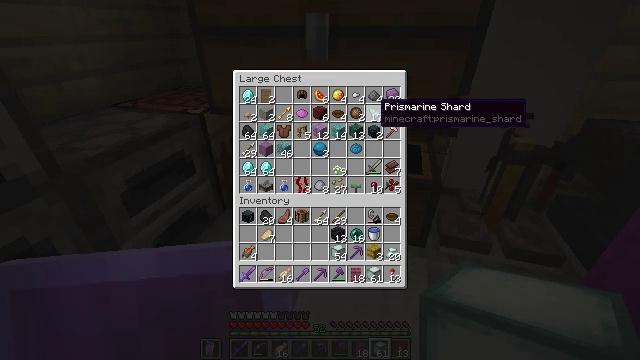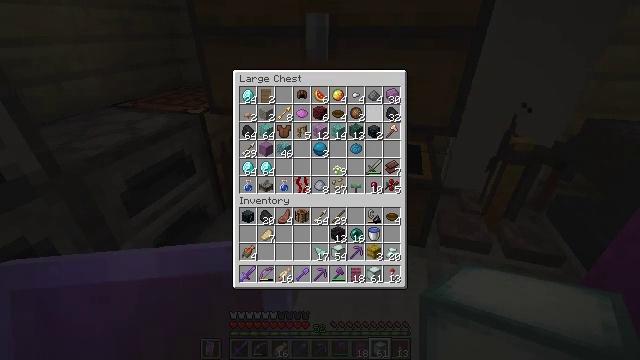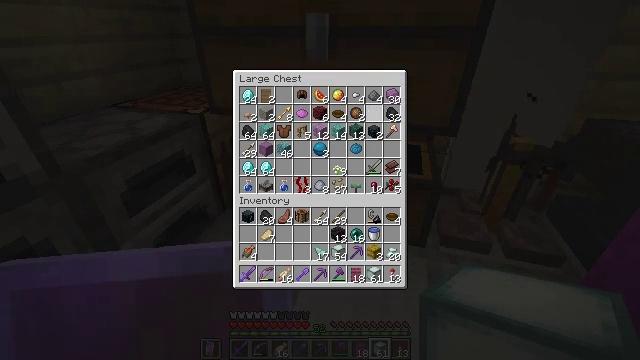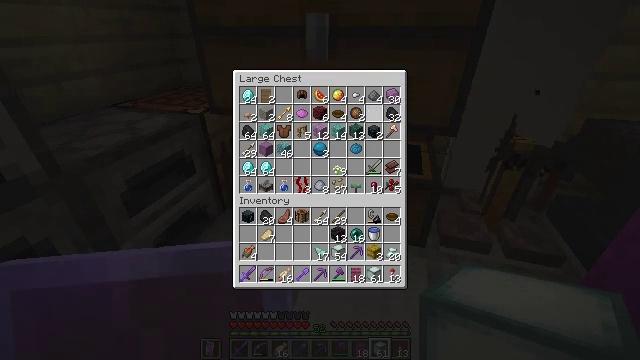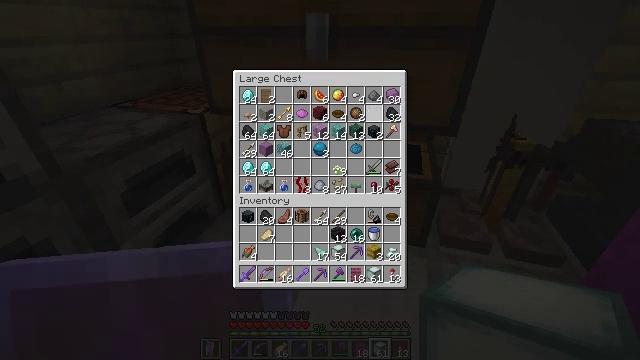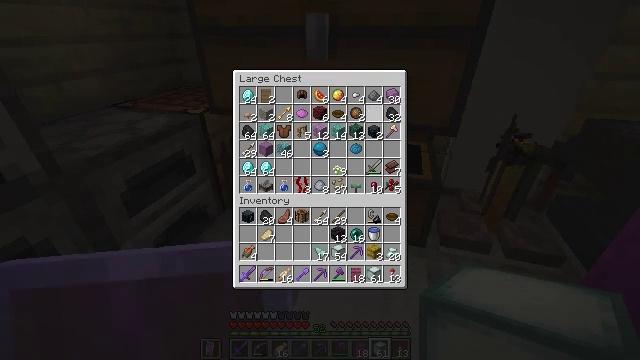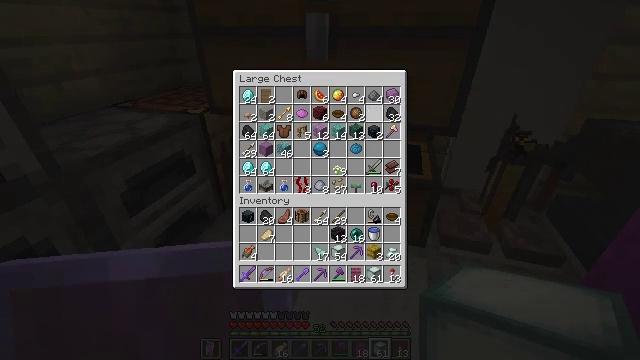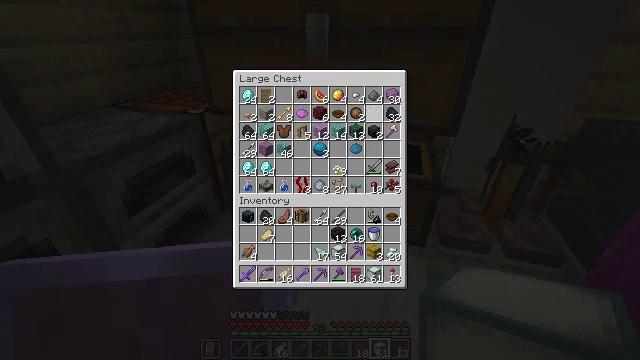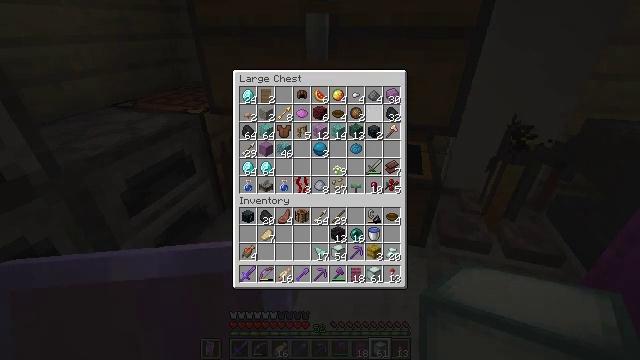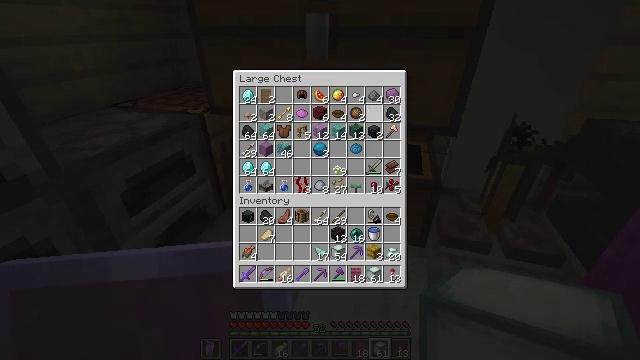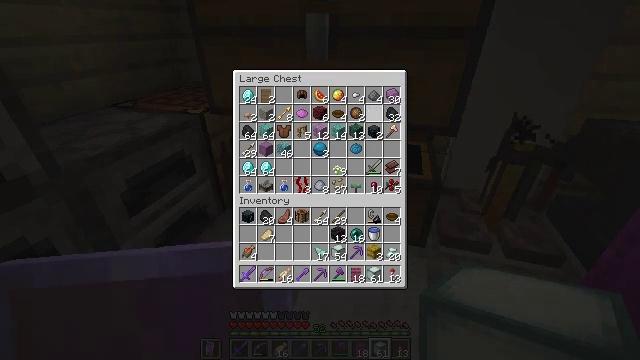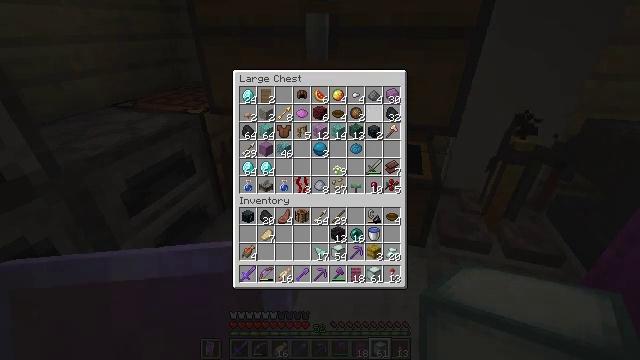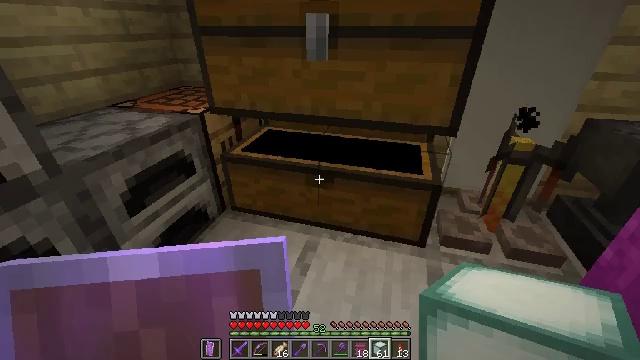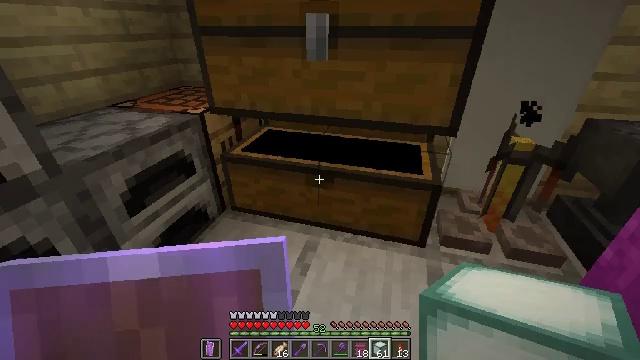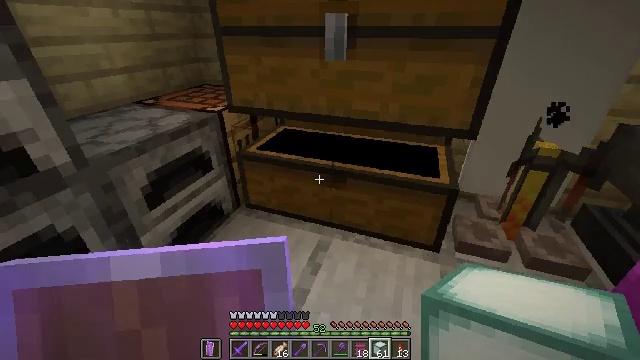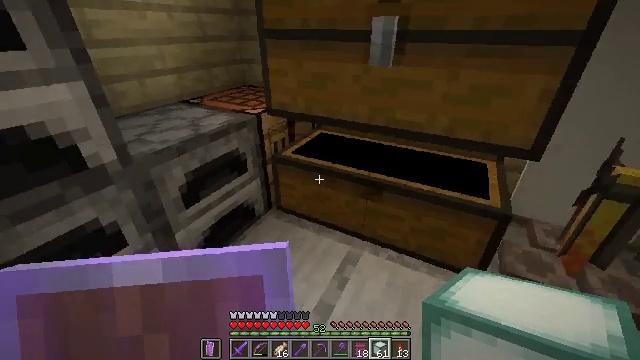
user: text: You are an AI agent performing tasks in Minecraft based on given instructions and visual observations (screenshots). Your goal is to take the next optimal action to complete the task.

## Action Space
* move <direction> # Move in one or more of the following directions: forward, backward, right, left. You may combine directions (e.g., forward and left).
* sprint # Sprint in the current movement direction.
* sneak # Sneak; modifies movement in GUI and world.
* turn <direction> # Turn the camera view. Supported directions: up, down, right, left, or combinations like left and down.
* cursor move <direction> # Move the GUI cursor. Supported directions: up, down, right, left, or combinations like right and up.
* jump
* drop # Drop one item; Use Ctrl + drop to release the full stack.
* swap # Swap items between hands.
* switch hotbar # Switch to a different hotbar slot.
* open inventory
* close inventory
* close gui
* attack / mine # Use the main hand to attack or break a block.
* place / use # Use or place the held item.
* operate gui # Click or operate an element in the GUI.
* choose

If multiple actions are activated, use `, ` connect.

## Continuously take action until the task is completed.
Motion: motion action
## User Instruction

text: Craft a sea lantern.
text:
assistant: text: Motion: sneak, attack / mine
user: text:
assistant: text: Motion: sneak, attack / mine
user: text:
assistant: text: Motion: sneak, attack / mine
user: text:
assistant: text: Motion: sneak
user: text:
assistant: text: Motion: no_op
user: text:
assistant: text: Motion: no_op
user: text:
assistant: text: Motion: no_op
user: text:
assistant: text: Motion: no_op
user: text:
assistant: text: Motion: no_op
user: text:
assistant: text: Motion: no_op
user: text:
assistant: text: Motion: no_op
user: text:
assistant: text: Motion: no_op
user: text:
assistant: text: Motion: no_op
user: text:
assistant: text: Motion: turn left
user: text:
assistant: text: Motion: move forward, turn left
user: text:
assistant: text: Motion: move forward, turn left
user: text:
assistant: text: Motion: move forward, turn left
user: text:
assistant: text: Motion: move forward, turn left
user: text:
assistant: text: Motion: move forward, turn left
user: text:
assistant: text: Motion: move forward, turn left
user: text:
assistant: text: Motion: move forward
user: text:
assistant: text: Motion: move forward
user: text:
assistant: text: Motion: move forward
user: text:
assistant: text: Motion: no_op
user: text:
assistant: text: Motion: no_op
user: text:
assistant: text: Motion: no_op
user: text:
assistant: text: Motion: no_op
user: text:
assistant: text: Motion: use / place
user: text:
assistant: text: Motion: use / place
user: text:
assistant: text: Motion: use / place